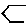
Label: hexagon